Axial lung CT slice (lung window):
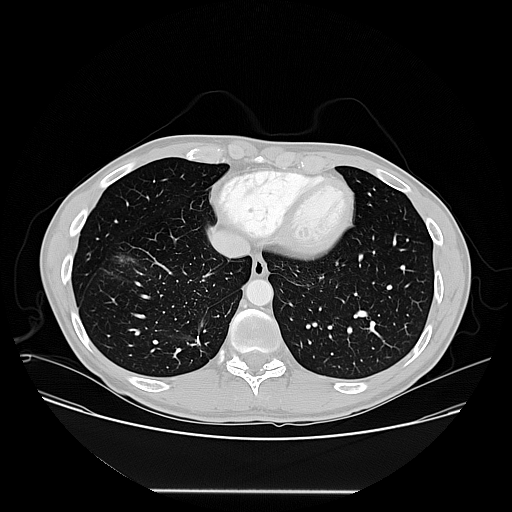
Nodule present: no